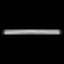
Label: line